Current action and preconditions to check: trajectory_clear

Your task: For each precondition in the list above, predict whether it will hold at this action.

Consider the current scene as observed from the mobile robot's camera, and analyze the predicted future states of all dynamic agents (e.g., people, animals, vehicles, or any moving entities) within the NEXT SECOND.

IMPORTANT: Only answer "very likely" if you are absolutely certain—based on strong, clear evidence—that a dynamic agent will violate the precondition in the predicted future state. Do NOT answer "very likely" for unlikely, ambiguous, or low-probability risks.

Ask yourself for each precondition: Is there a high probability, with clear and convincing evidence, that the predicted future states of any dynamic agent will interfere with the predicted future state of the currently executing action within the NEXT SECOND, causing that precondition to fail?

Assess the risk level based on these predictions. Use "likely" or "very likely" if motions create a clear risk of interference.

Use "neutral" or "improbable" if agents are nearby but their predicted paths are clearly diverging or non-conflicting.

Failure Risk Categories: "very improbable", "improbable", "neutral", "likely", "very likely"

Answer Format: Output ONLY the probability_of_failure value from these categories: "very improbable", "improbable", "neutral", "likely", "very likely"

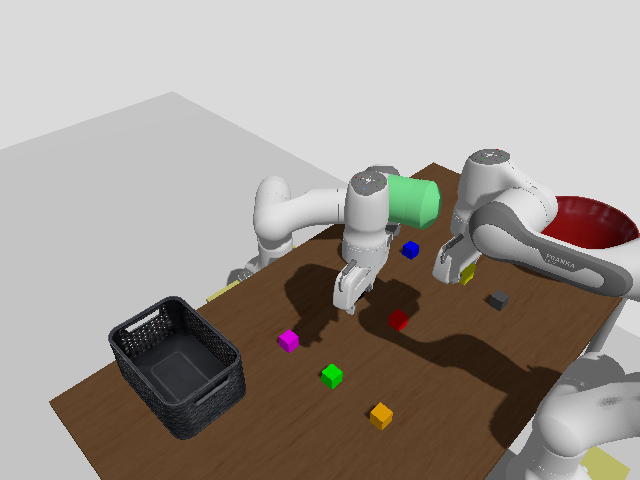

Answer: improbable